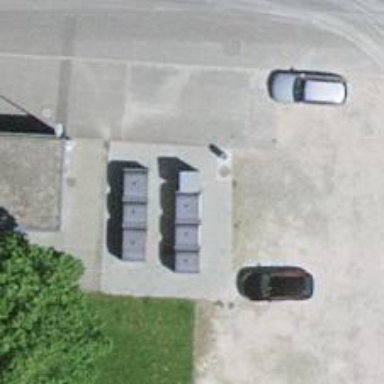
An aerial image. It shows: Recycling container at amenity designated for recycling.